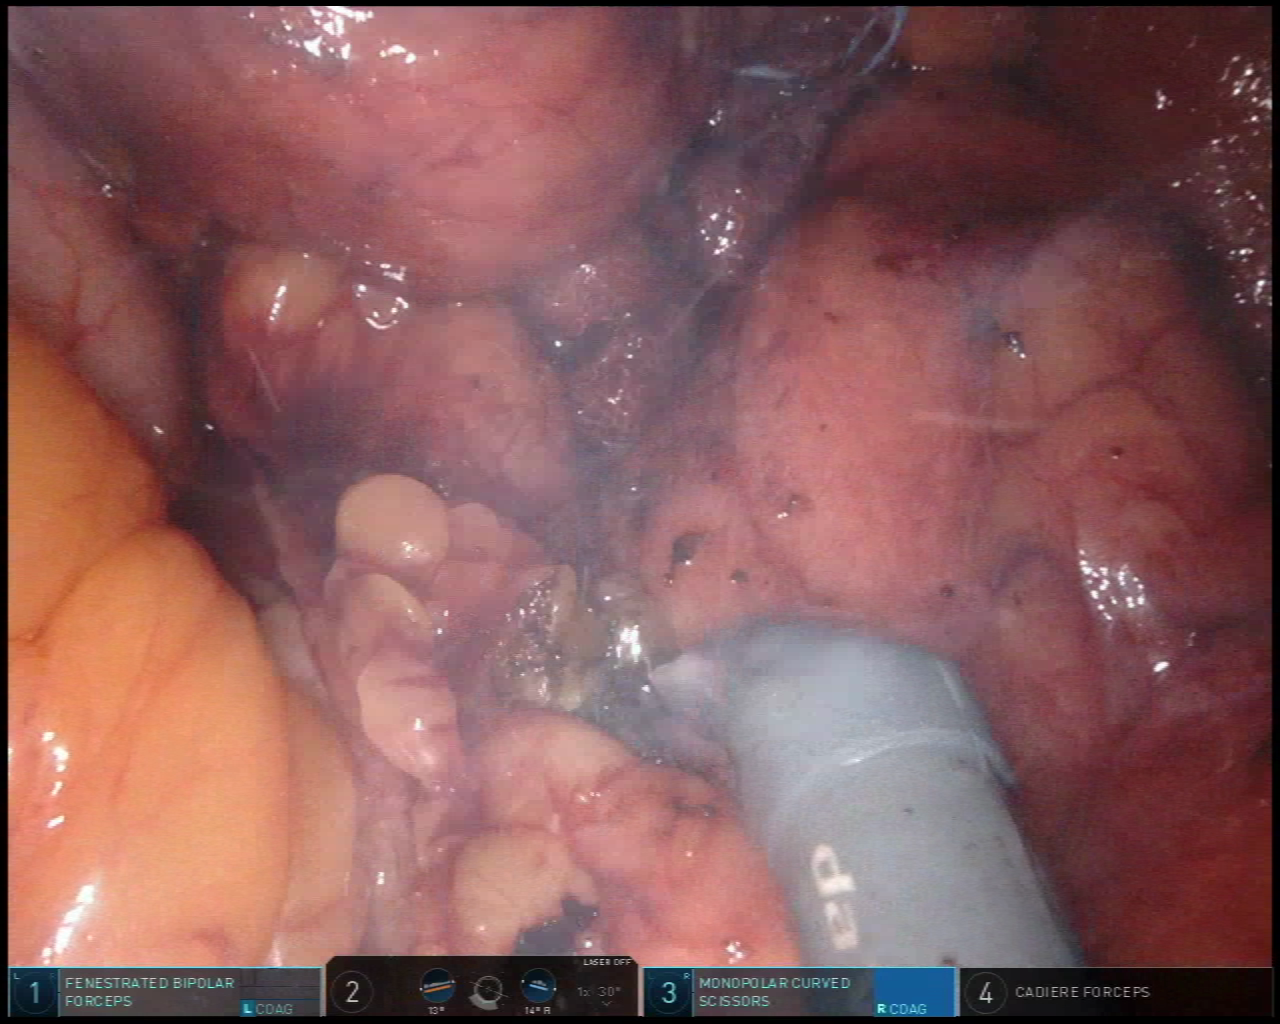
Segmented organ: stomach
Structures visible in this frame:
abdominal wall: no
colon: no
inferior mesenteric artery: no
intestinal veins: no
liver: no
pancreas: no
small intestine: no
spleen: no
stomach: yes
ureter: no
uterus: no
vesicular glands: no